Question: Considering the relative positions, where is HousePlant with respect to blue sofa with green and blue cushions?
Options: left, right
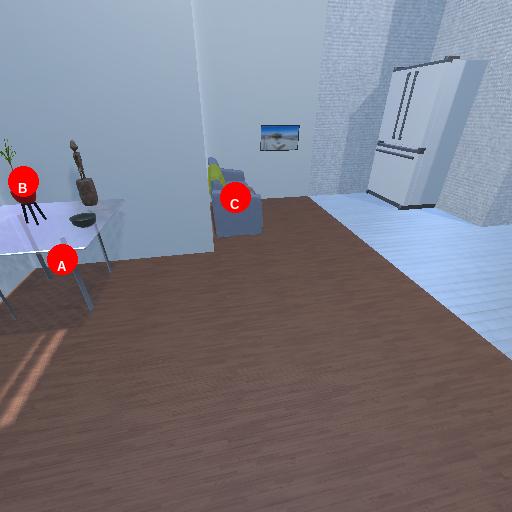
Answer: left